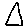
Label: triangle